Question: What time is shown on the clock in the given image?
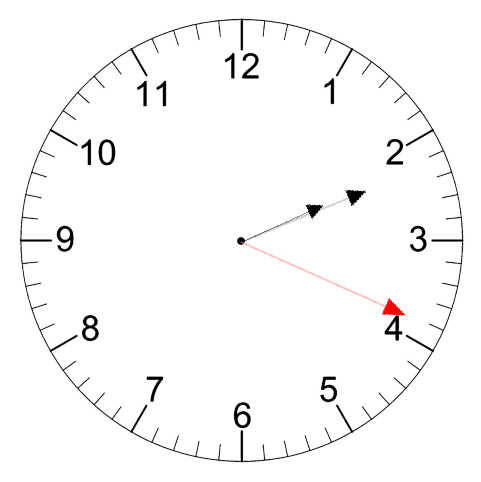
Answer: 02:11:19